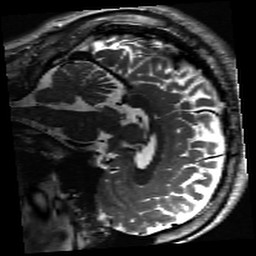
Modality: inplaneT2
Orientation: sagittal